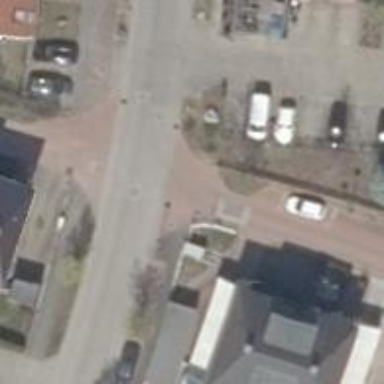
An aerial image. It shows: Residential road.